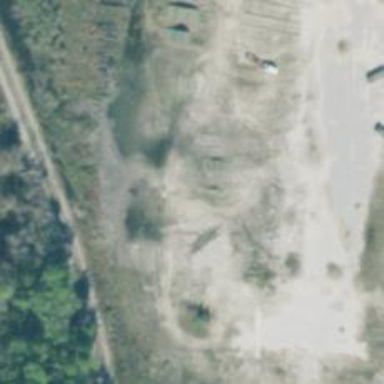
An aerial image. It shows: Abandoned spur railway.